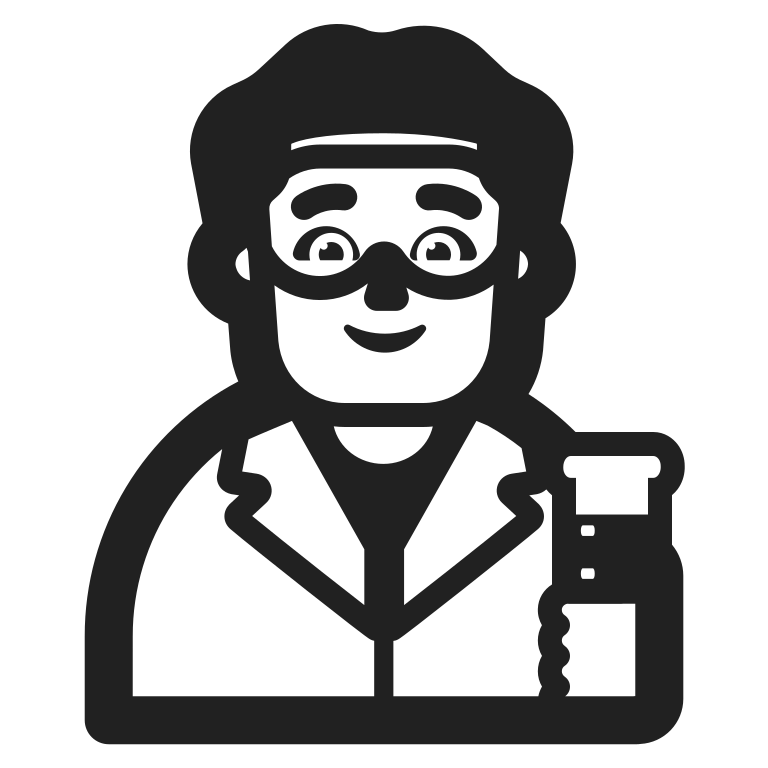
man scientist high contrast default